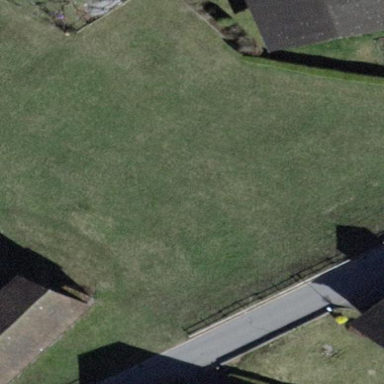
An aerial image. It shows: Open area covered with grass.